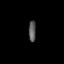
Tissue: prostate
Cell type: T cells
Senescence score: 0.213
Nuclear area (px): 150
Mean DAPI intensity: 88.333